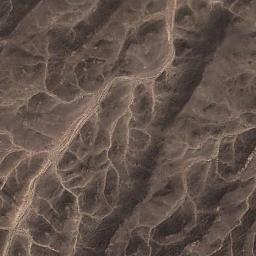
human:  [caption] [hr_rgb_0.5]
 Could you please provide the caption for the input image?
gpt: The mountain is full of brown soil .

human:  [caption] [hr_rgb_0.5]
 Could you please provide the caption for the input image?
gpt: This mountain is completely covered by vegetation .

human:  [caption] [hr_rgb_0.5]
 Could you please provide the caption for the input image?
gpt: The folded mountain has a continuous series of rugged mountains .

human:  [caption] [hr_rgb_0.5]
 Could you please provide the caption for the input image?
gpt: There is not the even mountain .

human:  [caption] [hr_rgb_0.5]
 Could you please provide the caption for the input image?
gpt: There are many cracks on the brown mountain .